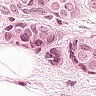
Metastatic tissue present: yes